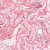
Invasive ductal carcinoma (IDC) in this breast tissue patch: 0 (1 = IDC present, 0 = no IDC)